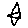
Label: star